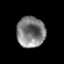
Tissue: prostate
Cell type: T cells
Senescence score: 0.2978
Nuclear area (px): 856
Mean DAPI intensity: 126.423